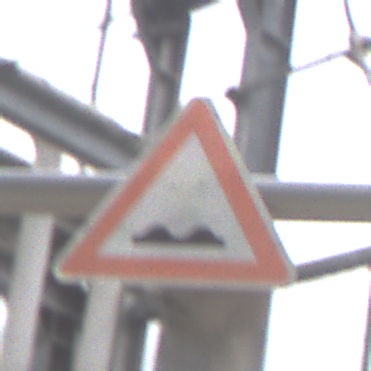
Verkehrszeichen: UnebeneFahrbahn
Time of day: Midday
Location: Roofed (Special)
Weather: Overcast
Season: NotSpecified
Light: Natural